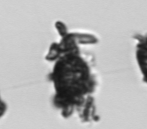
Label: Thalassiosira_TAG_external_detritus